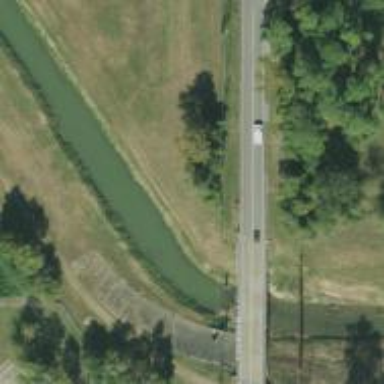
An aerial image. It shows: Tertiary road with bridge.